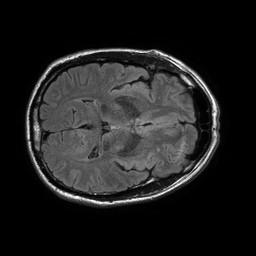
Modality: FLAIR
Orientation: axial
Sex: male
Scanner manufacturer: philips
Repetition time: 11 s
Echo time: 0.125 s